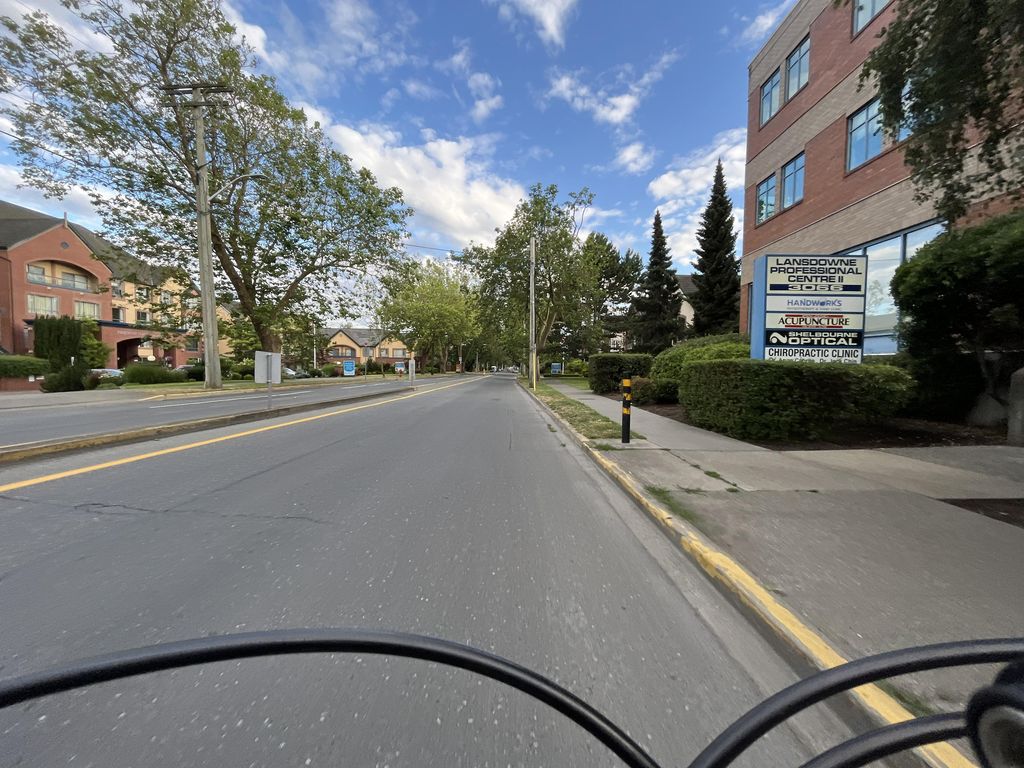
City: victoria